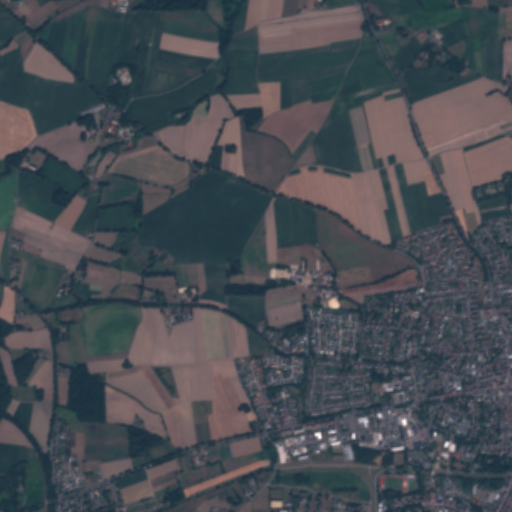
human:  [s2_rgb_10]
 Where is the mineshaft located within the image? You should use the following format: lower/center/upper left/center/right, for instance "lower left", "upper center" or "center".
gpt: The mineshaft is located in the upper left of the image.
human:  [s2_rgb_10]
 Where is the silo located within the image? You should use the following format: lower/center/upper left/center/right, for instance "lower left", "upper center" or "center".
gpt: The silo is located in the upper left of the image.
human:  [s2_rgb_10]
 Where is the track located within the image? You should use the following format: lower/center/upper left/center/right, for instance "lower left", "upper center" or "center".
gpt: The track is located in the lower right of the image.
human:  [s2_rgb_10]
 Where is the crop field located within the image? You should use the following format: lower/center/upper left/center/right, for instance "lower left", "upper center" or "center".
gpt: There is no crop field in the image.